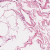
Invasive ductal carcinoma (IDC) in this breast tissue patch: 0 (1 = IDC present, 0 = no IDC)